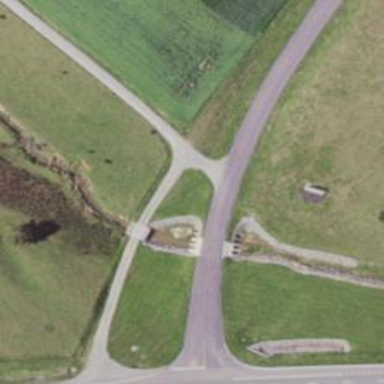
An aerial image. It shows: Culvert tunnel.